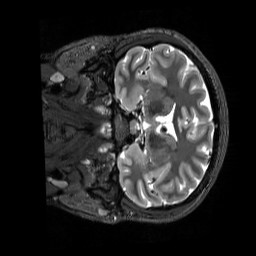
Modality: T2w
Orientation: coronal
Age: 32
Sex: female
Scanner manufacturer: siemens
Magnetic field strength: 3 T
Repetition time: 3.2 s
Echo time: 0.728 s